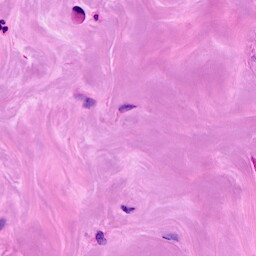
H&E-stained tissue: Breast